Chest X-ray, PA view. Patient: 46 years old, sex F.
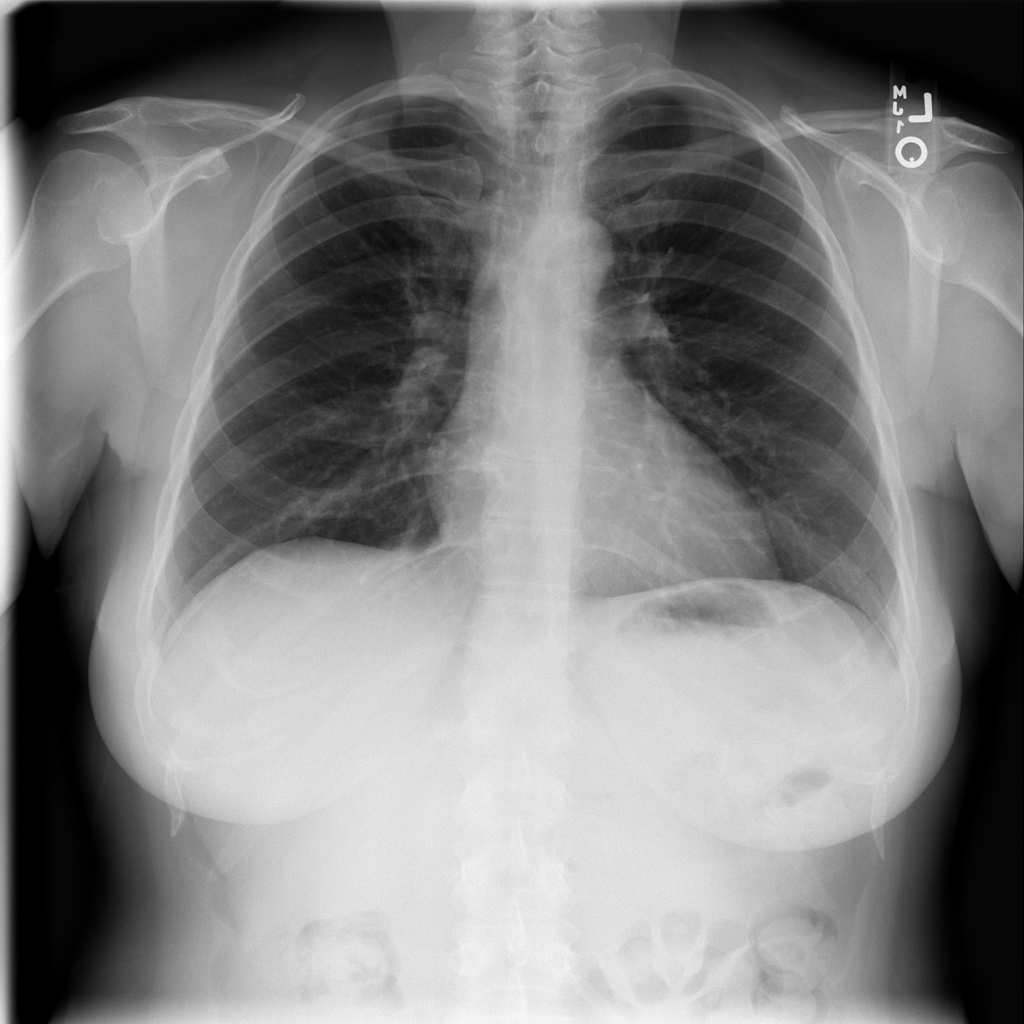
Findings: No Finding